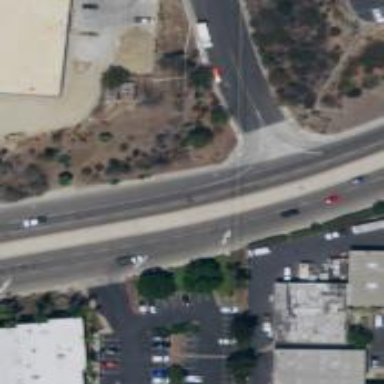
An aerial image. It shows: Secondary road with separate asphalt sidewalks.